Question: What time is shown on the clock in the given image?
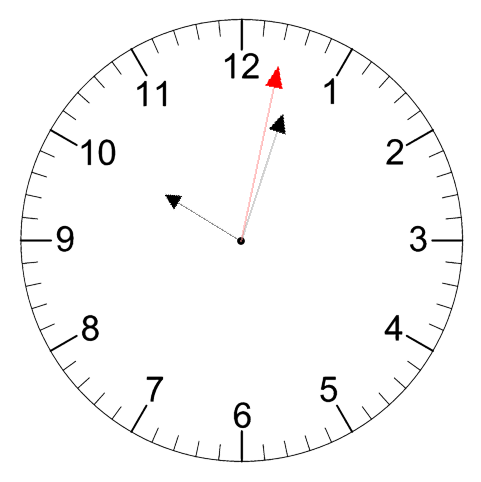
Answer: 10:03:02